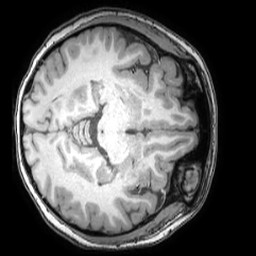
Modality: T1w
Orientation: axial
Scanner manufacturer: philips
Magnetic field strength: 3 T
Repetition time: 0.008 s
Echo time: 0.0035 s